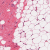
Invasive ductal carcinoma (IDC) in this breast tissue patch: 0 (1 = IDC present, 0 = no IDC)